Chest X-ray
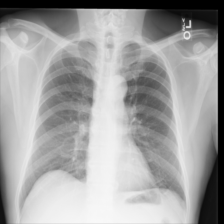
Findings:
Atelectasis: negative
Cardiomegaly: negative
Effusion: negative
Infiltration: negative
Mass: negative
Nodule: negative
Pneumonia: negative
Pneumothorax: negative
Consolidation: negative
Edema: negative
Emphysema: negative
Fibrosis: negative
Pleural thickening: negative
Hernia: negative